RGB frame:
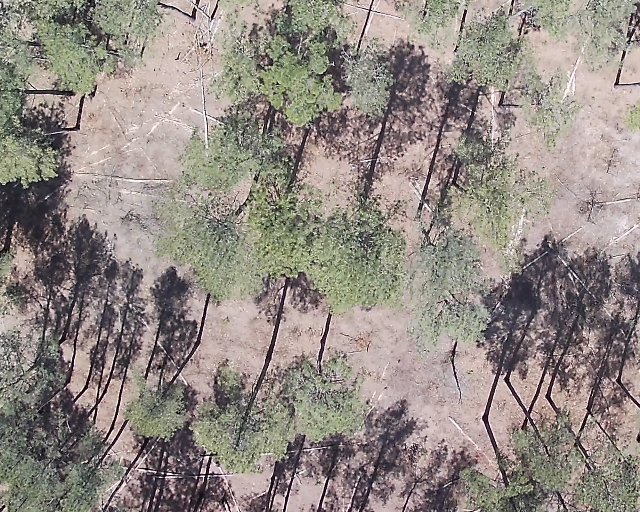
Thermal frame:
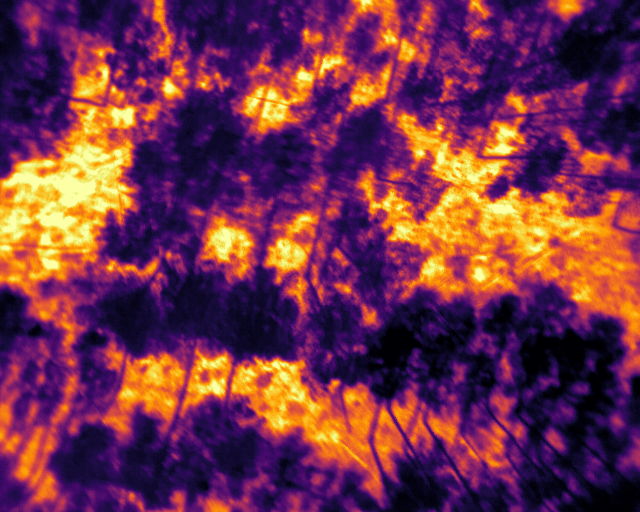
Captured: 2026-02-27 02:35:03
Pixels at or above 80 °C: 0 (fraction of frame: 0)